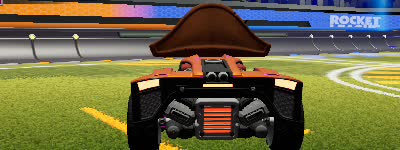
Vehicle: breakout